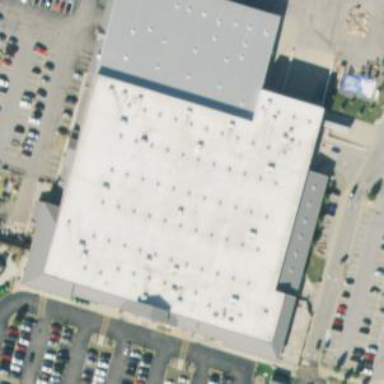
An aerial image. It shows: Retail building.